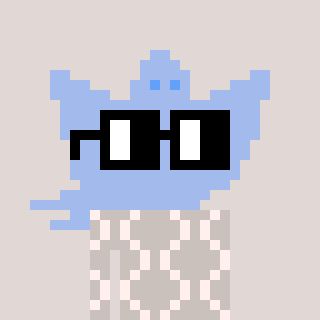
a pixel art character with square black glasses, a ghost-B-shaped head and a foggrey-colored body on a warm background